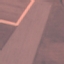
Land use / land cover: AnnualCrop